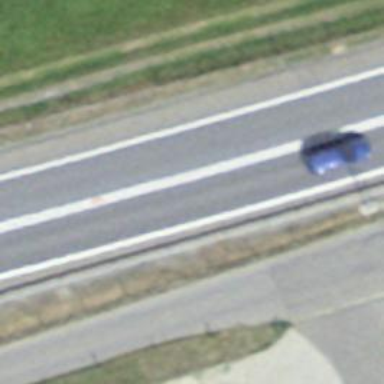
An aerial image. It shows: Asphalt motorroad with trunk classification.